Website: apple-inc
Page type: cart
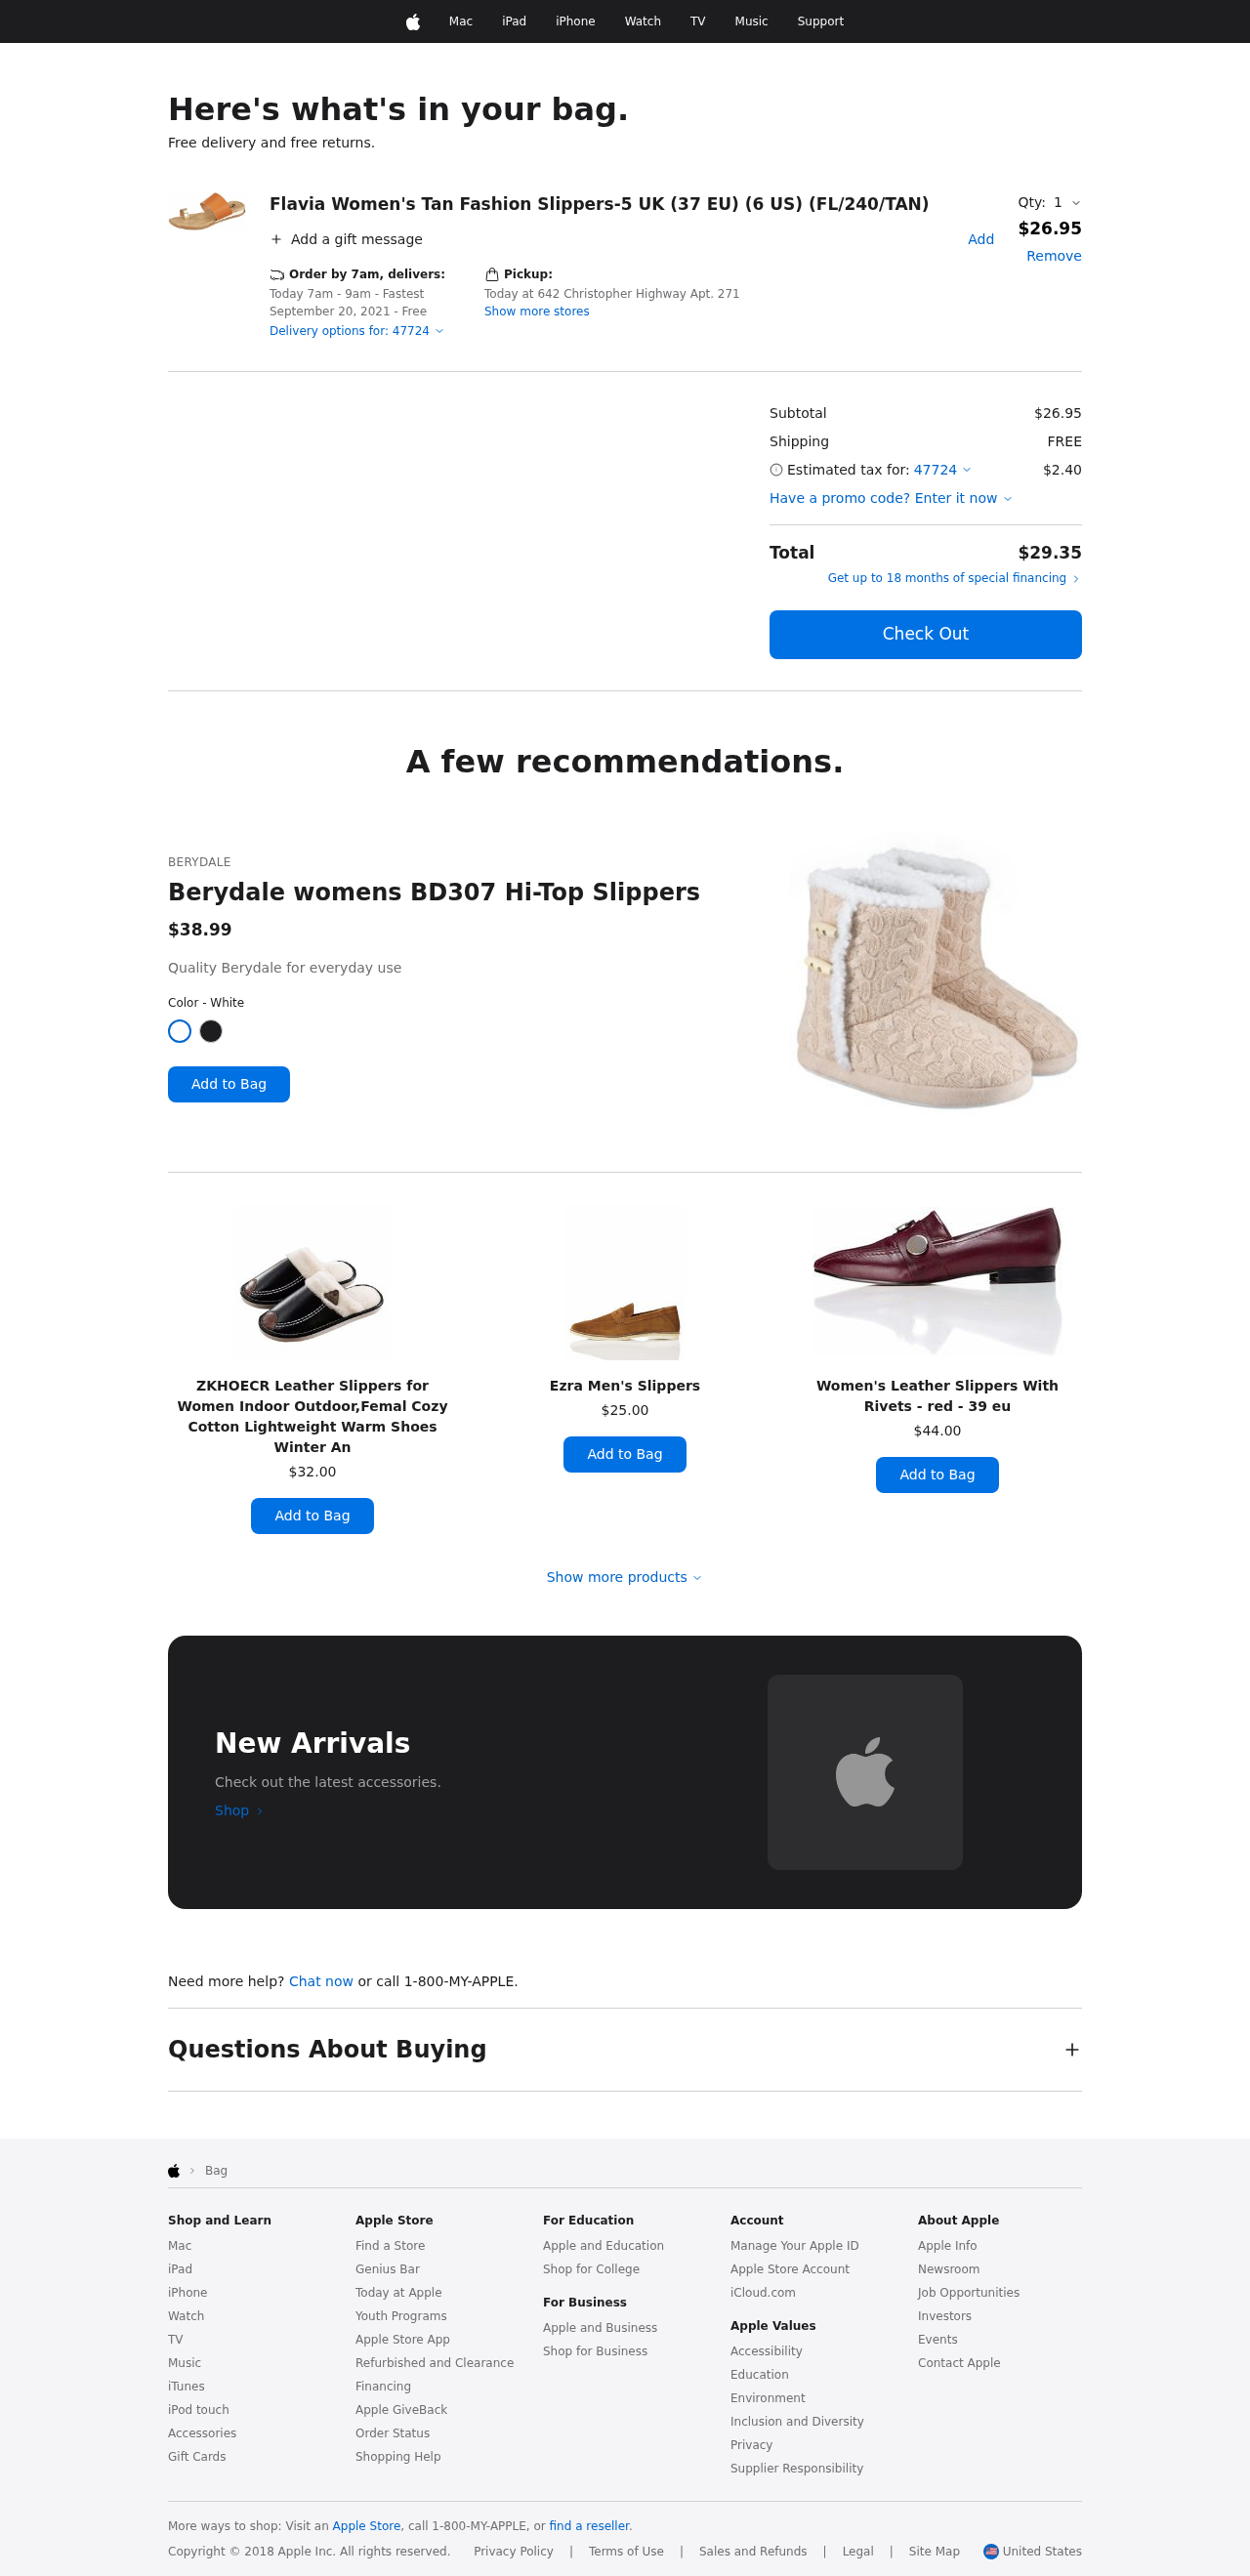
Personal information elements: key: PII_LOCATION1_STREET
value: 642 Christopher Highway Apt. 271
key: PII_POSTCODE
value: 47724
Product elements: key: PRODUCT1_NAME
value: Flavia Women's Tan Fashion Slippers-5 UK (37 EU) (6 US) (FL/240/TAN)
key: PRODUCT1_PRICE
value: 26.95
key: PRODUCT1_QUANTITY
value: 1
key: PRODUCT2_BRAND
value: Berydale
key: PRODUCT2_DESC
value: Quality Berydale for everyday use
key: PRODUCT2_NAME
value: Berydale womens BD307 Hi-Top Slippers
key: PRODUCT2_PRICE
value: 38.99
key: PRODUCT3_NAME
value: ZKHOECR Leather Slippers for Women Indoor Outdoor,Femal Cozy Cotton Lightweight Warm Shoes Winter An
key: PRODUCT3_PRICE
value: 32
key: PRODUCT4_NAME
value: Ezra Men's Slippers
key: PRODUCT4_PRICE
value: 25
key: PRODUCT5_NAME
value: Women's Leather Slippers With Rivets -  red -  39 eu
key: PRODUCT5_PRICE
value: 44
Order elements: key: ORDER_SHIPPING_DATE
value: Today 7am - 9am
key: ORDER_DELIVERY_DATE
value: September 20, 2021
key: ORDER_SUBTOTAL
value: $26.95
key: ORDER_SHIPPING_COST
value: FREE
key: ORDER_TAX
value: $2.40
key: ORDER_TOTAL
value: $29.35